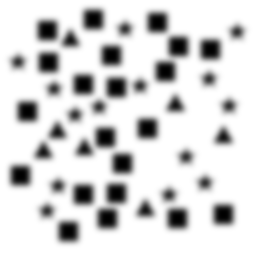
Squares: 21
Triangles: 7
Stars: 14
Total shapes: 42